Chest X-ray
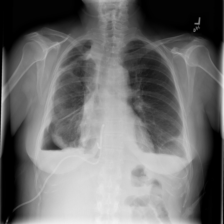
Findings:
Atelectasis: negative
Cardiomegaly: negative
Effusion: negative
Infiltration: negative
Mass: negative
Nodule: negative
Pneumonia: negative
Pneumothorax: negative
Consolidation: negative
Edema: negative
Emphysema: negative
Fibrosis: negative
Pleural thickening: negative
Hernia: negative